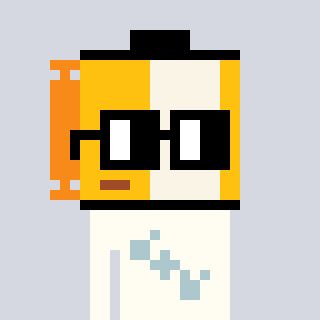
a pixel art character with square black glasses, a film roll-shaped head and a grayscale-colored body on a cool background